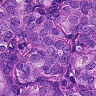
Metastatic tissue present: yes